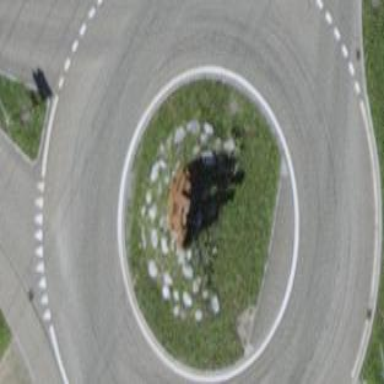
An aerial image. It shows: Secondary road leading to roundabout.